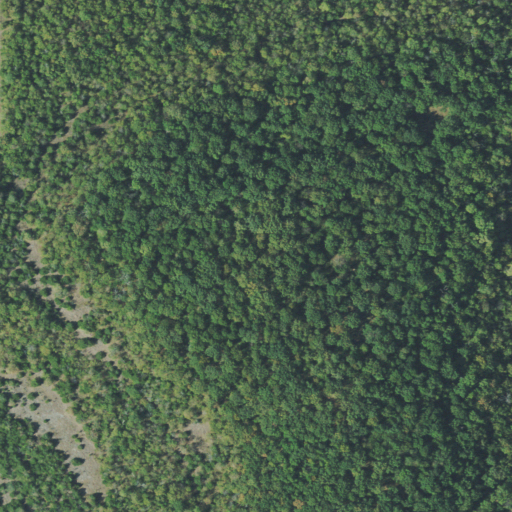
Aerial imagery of mountain in Oklahoma named Sugar Mountain containing deciduous forest, mixed forest, and pasture